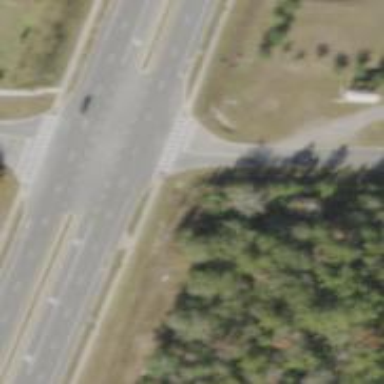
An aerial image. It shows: Asphalt road classified as trunk highway.